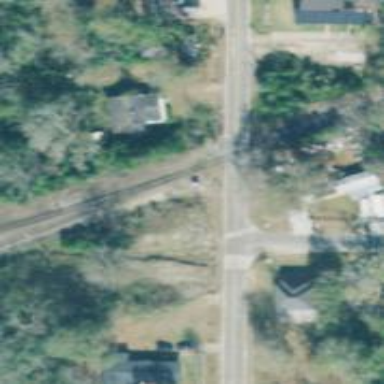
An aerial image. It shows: Railway level crossing.